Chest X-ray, PA view. Patient: 48 years old, sex M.
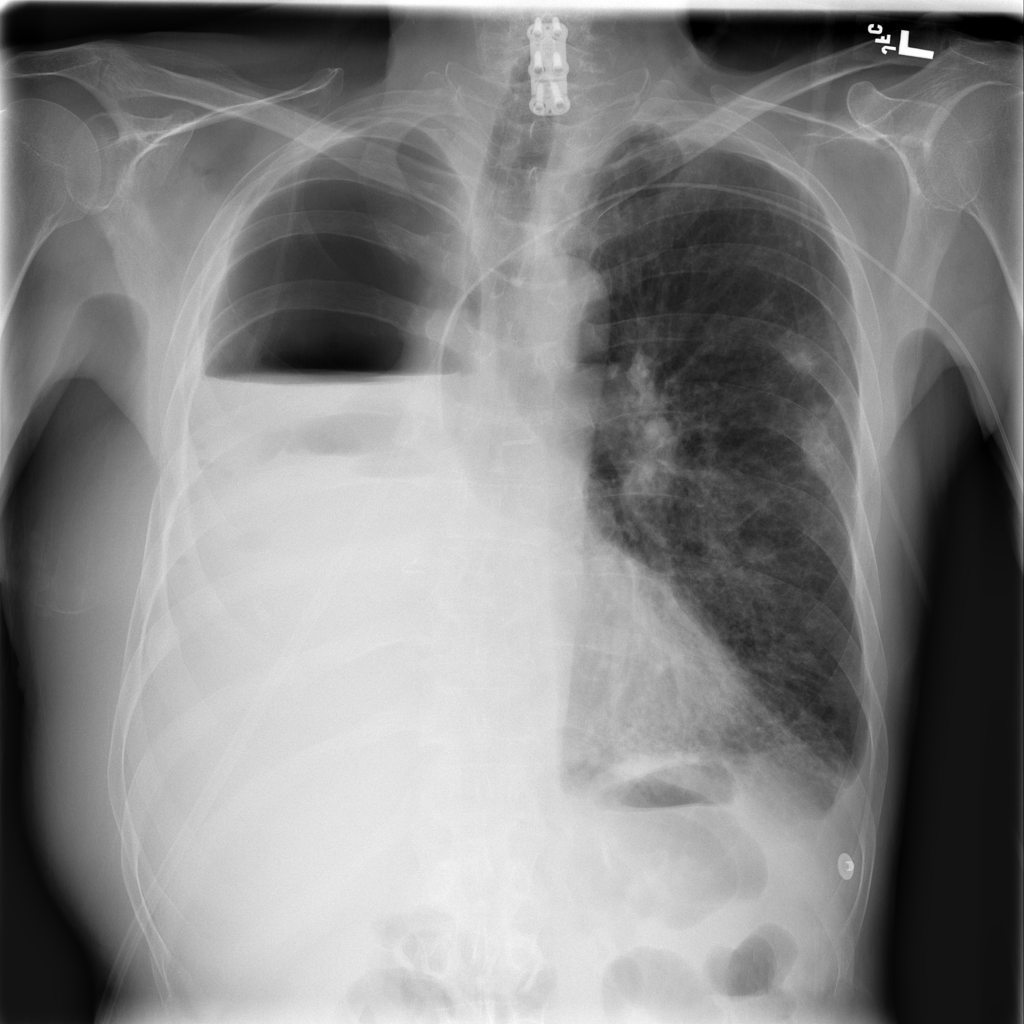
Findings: Effusion, Infiltration